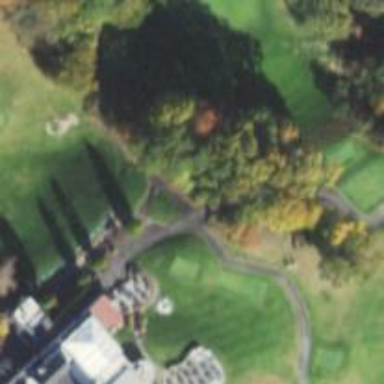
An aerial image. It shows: Golf cartpath that is also road path.